Interaction volume radius: 5 \u00c5
Interaction volume height: 50 \u00c5
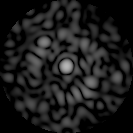
Disorder parameter: 0.8279